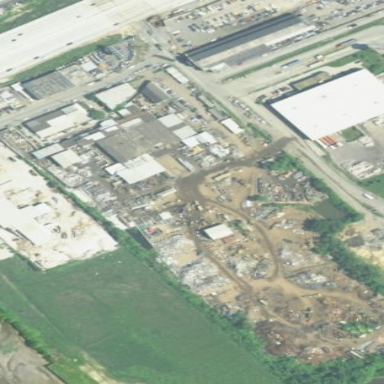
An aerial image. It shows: Industrial area.